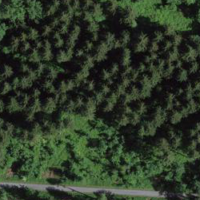
EUNIS habitat code: 43
Species observed at this site:
Prunella vulgaris